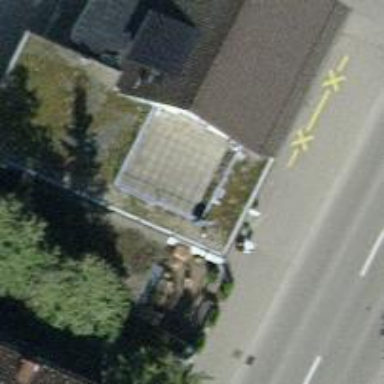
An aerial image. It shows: Bar.